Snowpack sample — Buffalo Mountain, Silverthorne, Colorado, USA (1/25/25, 10:11 AM MST)
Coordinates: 39.6222, -106.1139
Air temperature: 22 °F
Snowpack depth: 110 cm
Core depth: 20 cm
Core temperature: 48.2 °F
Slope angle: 12°, slope face: 102°
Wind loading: high
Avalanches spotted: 0
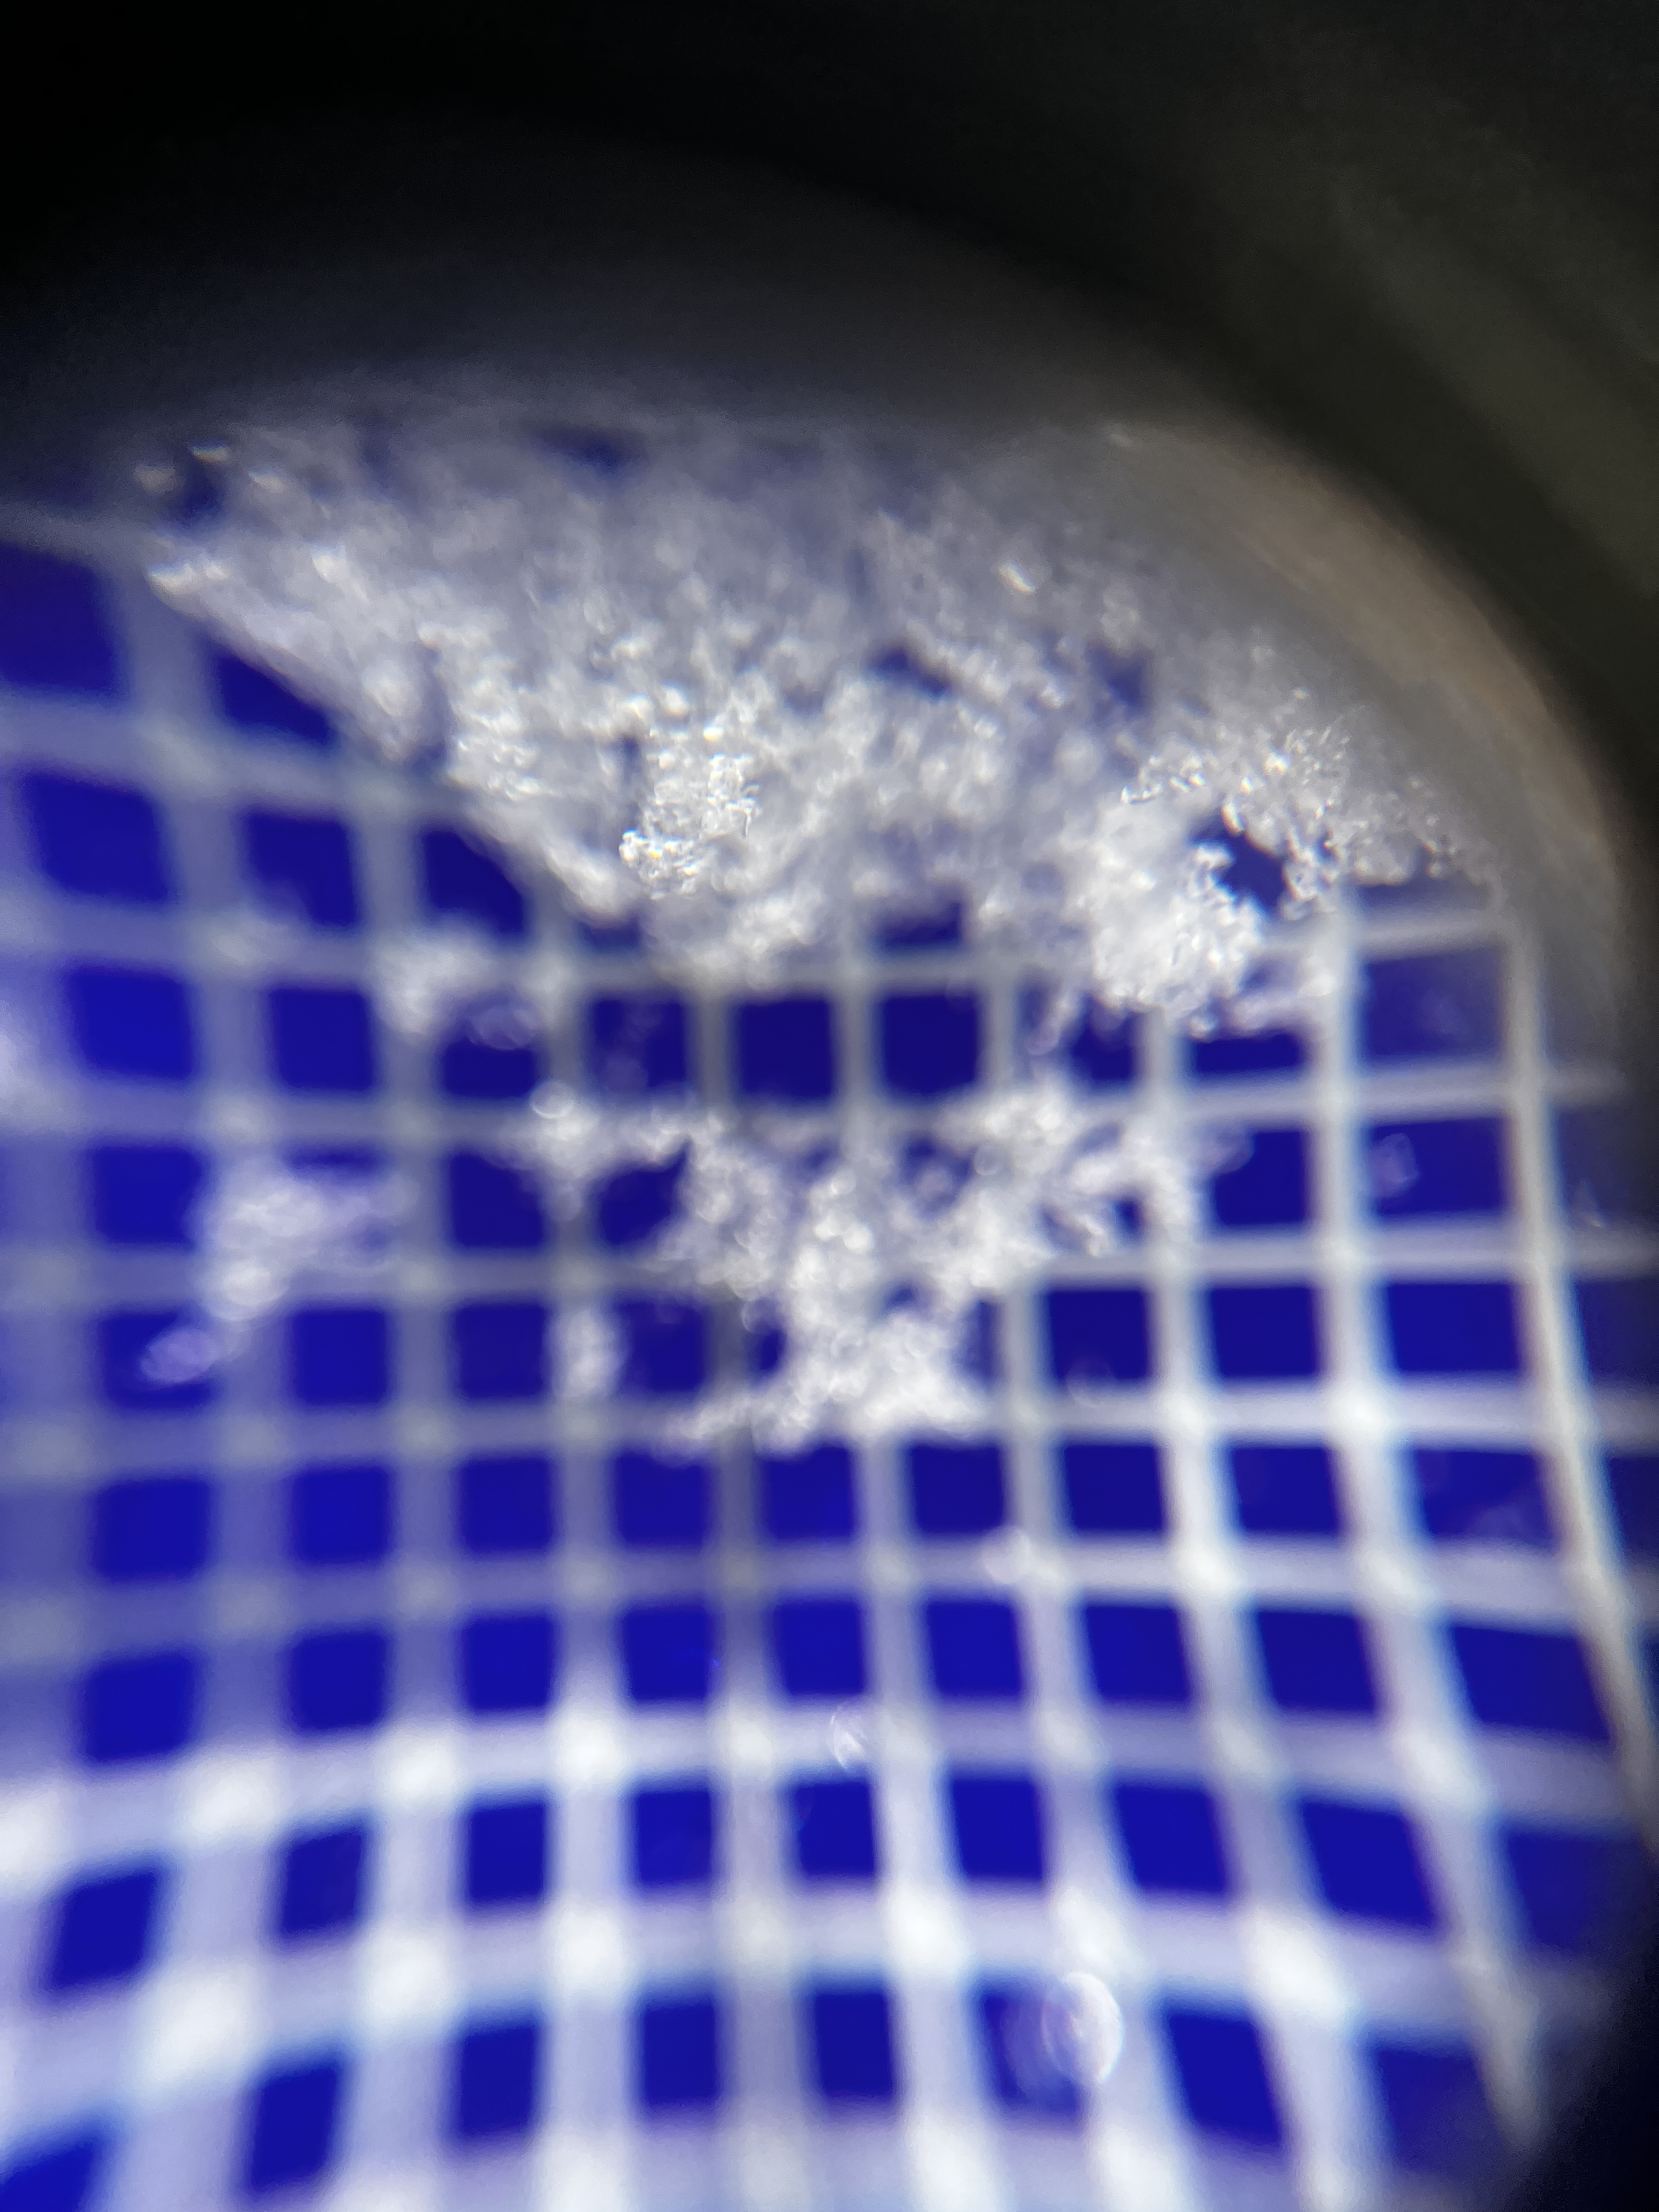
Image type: magnified_profile
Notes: No avalanches nearby, collected on the outskirts of a fire break 15 meters from the treeline, on way to Buffalo and Red Mountain